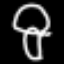
Label: mushroom